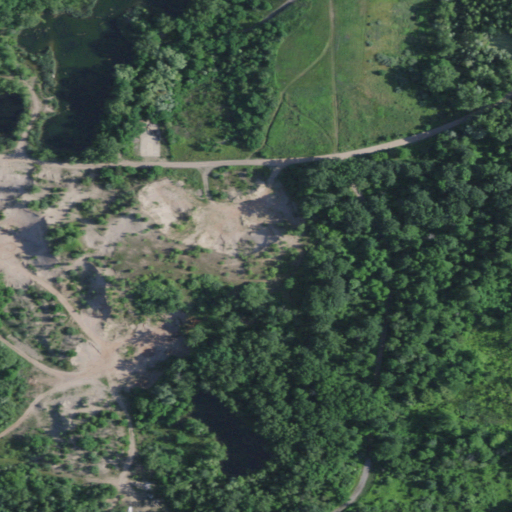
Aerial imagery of mountain in New York named Pine Hill containing cultivated crops, deciduous forest, barren land, open water, mixed forest, and pasture